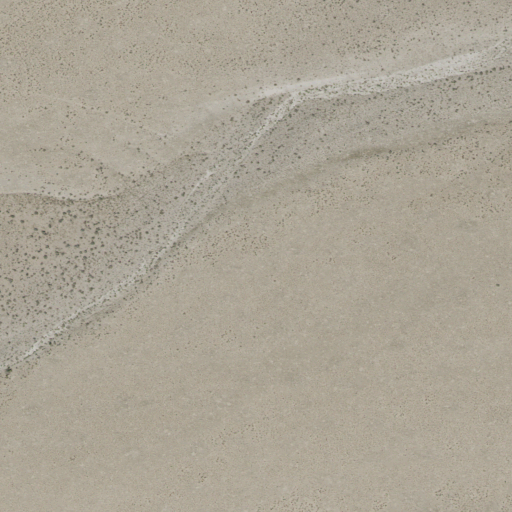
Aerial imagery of depression(s) in Utah named Grassy Cove containing shrub and grassland